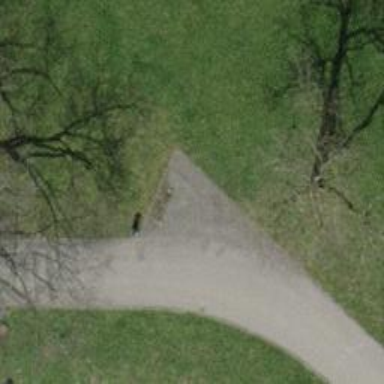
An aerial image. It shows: Bench.